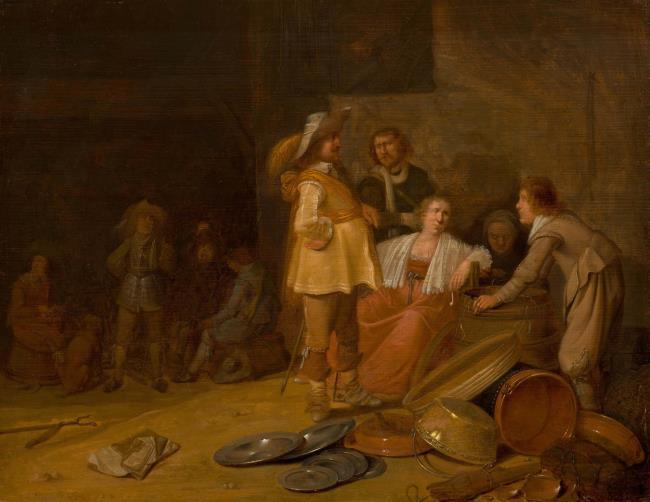
Title: Soldiers, an officer and a young woman in a guardroom
Artist: Pieter Potter
Earliest date: 1632
Latest date: 1632
Genre: painting
Iconography: Tobacco
Keywords: genre, soldier scene, guard room scene, company, full-length portrait, sitting, standing (position), young man, young woman, old woman, soldier, officer, hat with feathers, sashe, cuirass, low neckline, talk, smoking (activity), resting, pipe, barrel (container), kitchenware, book, dog, dress